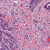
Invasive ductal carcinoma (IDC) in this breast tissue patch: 0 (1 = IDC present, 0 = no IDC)